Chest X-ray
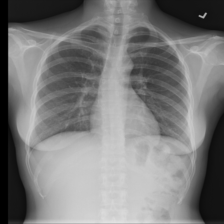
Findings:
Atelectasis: negative
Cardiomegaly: negative
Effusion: negative
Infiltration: negative
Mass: negative
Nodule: negative
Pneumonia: negative
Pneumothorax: negative
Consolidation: negative
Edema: negative
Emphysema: negative
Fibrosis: negative
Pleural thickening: negative
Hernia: negative